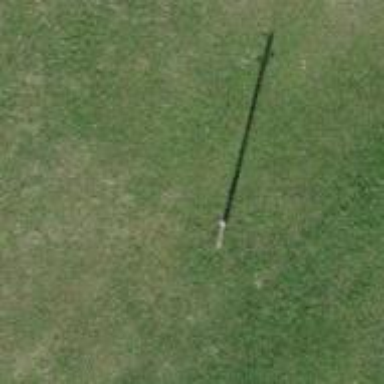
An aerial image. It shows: Power pole.